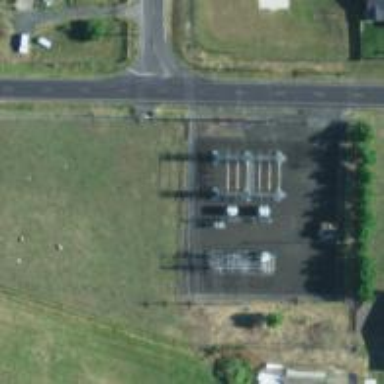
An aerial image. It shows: Distribution level power substation.